Question: Here is a graphical output that I'm trying to mimic. I want a series AND vertical bars plotted simultaneously

However the SAS has a compatibility issue with plotting series and vbar together. Is there a way to plot my data as above?
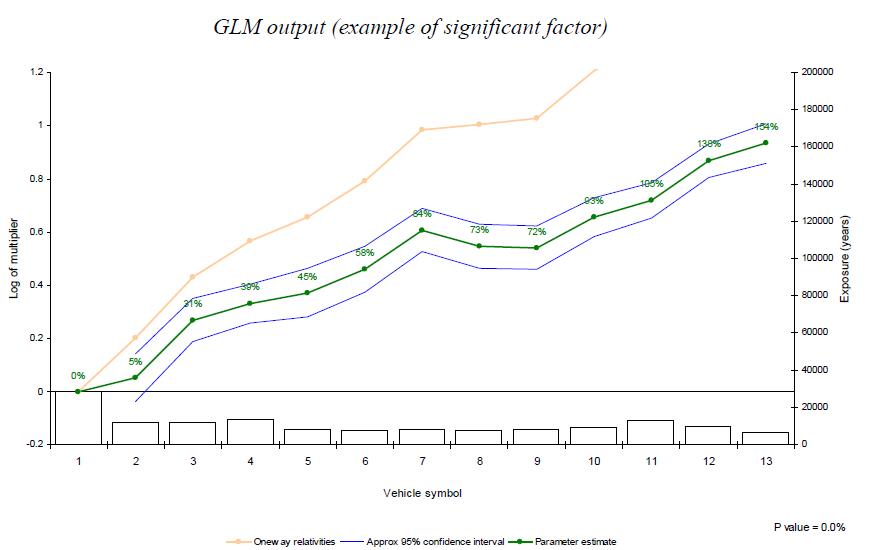
Answer: Take a look at the V9.2 GBarLine example at:
<URL>
If you have SAS version 9.2 or above you should be fine.